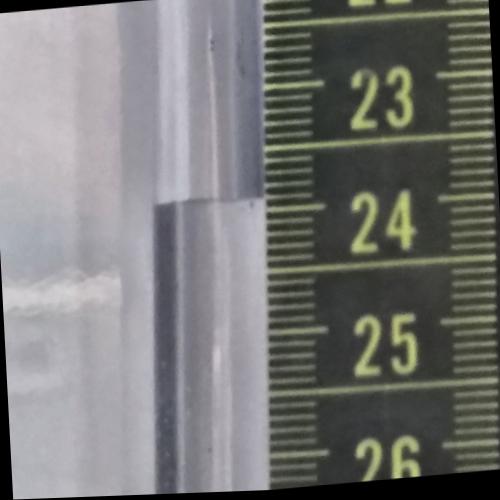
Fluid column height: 23.9 cm